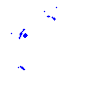
Particle: proton